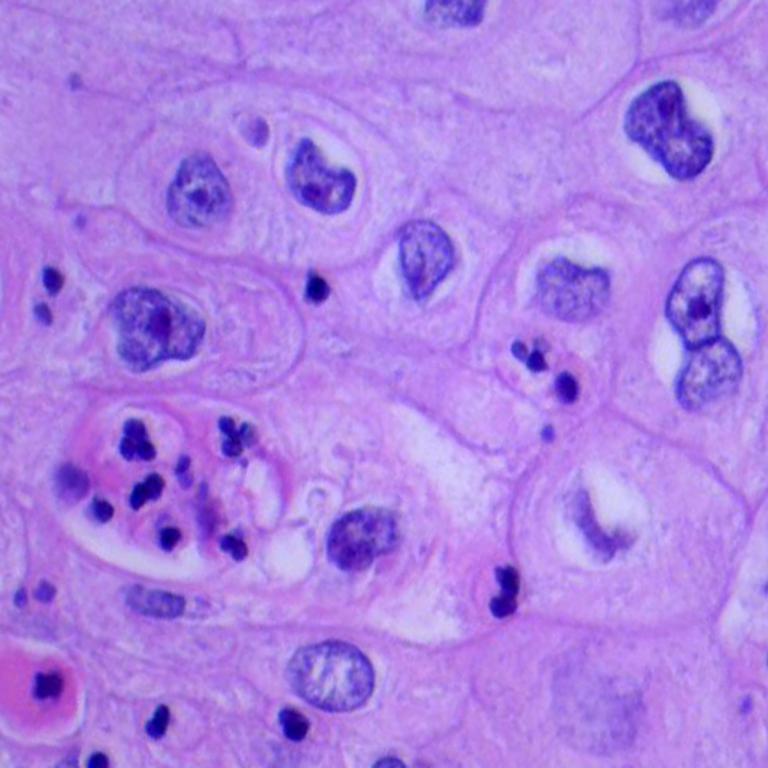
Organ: lung
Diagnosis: squamous carcinomas